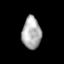
Tissue: lung
Cell type: Epithelial cells
Senescence score: 0.2432
Nuclear area (px): 593
Mean DAPI intensity: 173.509